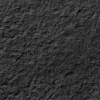
Atmospheric dust classification: not_dusty